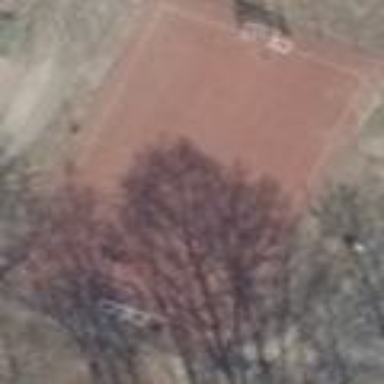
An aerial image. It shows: Asphalt basketball court on pitch.